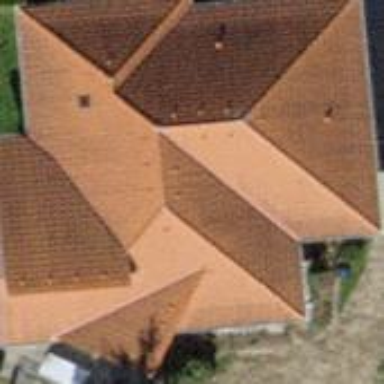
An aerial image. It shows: House with pyramidal roof shape.